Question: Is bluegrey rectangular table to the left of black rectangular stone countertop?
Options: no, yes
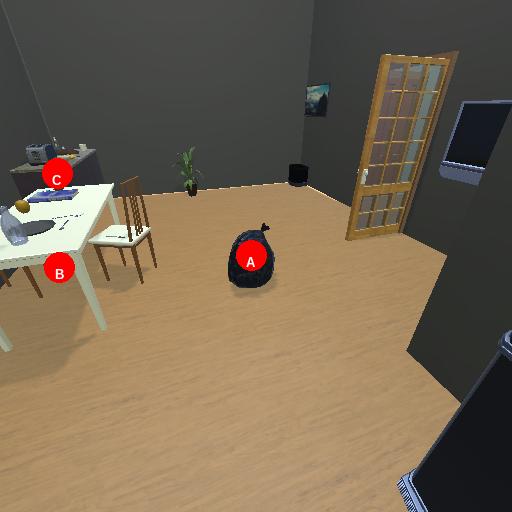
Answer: no